Question: So I have my Database structured like this, the owner gets set when the group is created and the owner the should have the permission to add other Users to allowed so they can access and edit the data too.
'''
-Groups
|-Groupname
|- Owner: string
|- Allowed: List<string>
|- Data: all the data
'''
So my attempt were these rules but they dont work when I use the playground feature with a saved uid under owner or allowed:
'''
"Groups" : {
"$group": {
".read": "auth != null && (data.child('Owner').val() === auth.uid || data.child('Allowed').val() === auth.uid)",
".write": "auth != null && (data.child('Owner').val() === auth.uid || data.child('Allowed').val() === auth.uid)"
}
}
'''
And would a User still be able to create a new group when these rules would work?
Pictures of the Database and Errors:
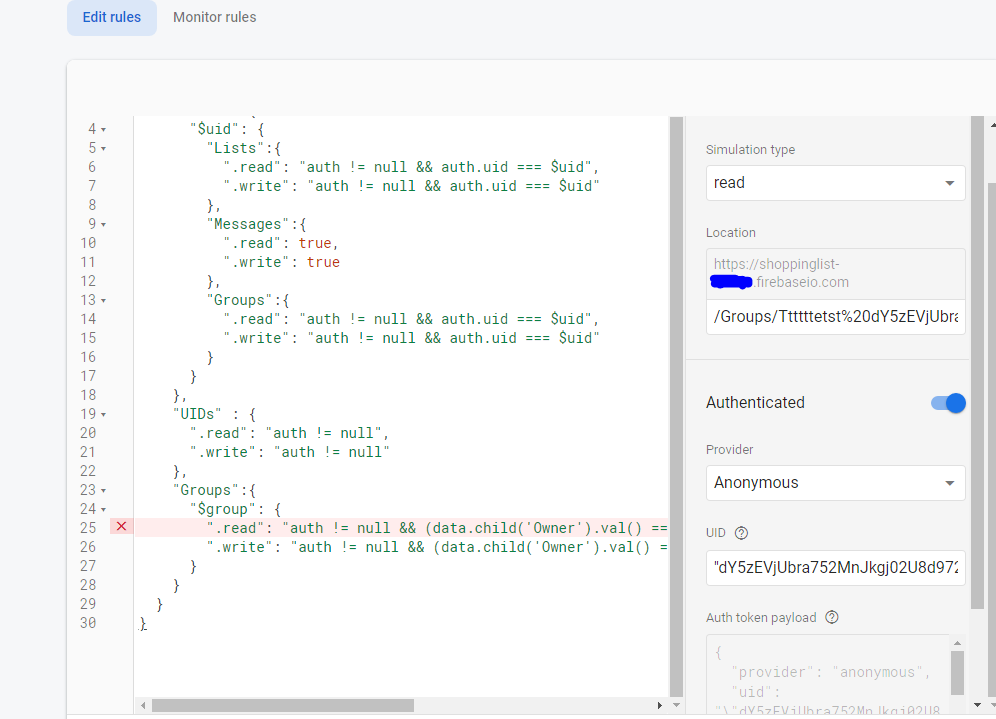
Answer: First, in the Realtime Database, <URL> and use a map instead.
Change this:
'''
"Allowed": {
"0": "8ZiQGBPFkiZOLgLJBgDeLw9ie9D3",
"1": "KEuhrxnAWXS0dnotjhjFAYUOcm42",
"2": "48yULftKSxgyS84ZJC4hs4ug4Ei2"
}
'''
to this:
'''
"Allowed": {
"8ZiQGBPFkiZOLgLJBgDeLw9ie9D3": true,
"KEuhrxnAWXS0dnotjhjFAYUOcm42": true,
"48yULftKSxgyS84ZJC4hs4ug4Ei2": true
}
'''
Read that linked blog post for more info, but in short, it makes adding/removing users really simple:
'''
const groupRef = firebase.database.ref('Groups/${groupId}');
// add a user
groupRef.child("E04HLbIjGDRUQxsRReHSKifaXIr2").set(true);
// remove a user
groupRef.child("KEuhrxnAWXS0dnotjhjFAYUOcm42").remove();
'''
You can also change 'true' to whatever you want. Here are some examples:
- 'false''true'- 'false''true'- '"member"''"admin"''"moderator"'- '0''500''1000''0''1'
The most important point though, is that Realtime Database security rules don't know about arrays. 'data.val()' won't return an array, it will just return a sentinel value that says "non-null object is here!". This means a map is necessary for security rules.
<URL> covers the structure and variables you can use in your Realtime Database Security Rules.
With your proposed rules, you attempt to allow any user in the group to be able to write to the group's data - but you don't manage what they can and can't write to. Any malicious member of a group could add/delete anyone else, make themselves the owner, or even delete the group entirely.
'''
{
"rules": {
"Groups" : {
"$group": {
// If this group doesn't exist, allow the read.
// If the group does exist, only the owner & it's members
// can read this group's entire data tree.
".read": "!data.exists() || (auth != null && (data.child('Owner').val() === auth.uid || data.child('Allowed').child(auth.uid).val() === true))",
"Owner": {
// Only the current owner can write data to this key if it exists.
// If the owner is not yet set, they can only claim it for themselves.
".write": "auth != null && (data.val() === auth.uid || (!data.exists() && newData.val() === auth.uid))",
// Force this value to be a string
".validate": "newData.isString()"
},
"Allowed": {
// Only the owner can edit the entire member list
// For a new group, the owner is also granted write access
// for it's creation
".write": "auth != null && (data.parent().child('Owner').val() === auth.uid || (!data.exists() && newData.parent().child('Owner').val() === auth.uid))",
"$member": {
// Allows the user to remove themselves from the group
".write": "auth != null && auth.uid === $member && !newData.exists()",
// Force this value to be a boolean
".validate": "newData.isBoolean()"
}
},
"Data": {
// The owner and members can edit anything under "Data"
// Currently this includes deleting everything under it!
// For a new group, the owner is also granted write access
// for it's creation
// TODO: tighten structure of "Data" like above
".write": "auth != null && (data.parent().child('Owner').val() === auth.uid || data.parent().child('Allowed').child(auth.uid).val() === true || (!data.exists() && newData.parent().child('Owner').val() === auth.uid))"
}
}
}
}
}
'''